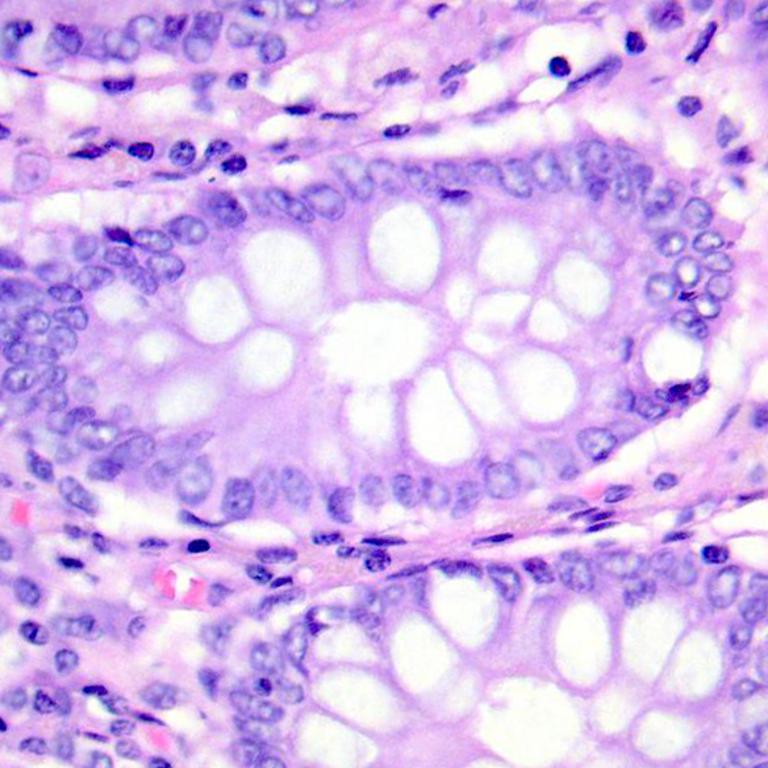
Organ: colon
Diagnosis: benign